Question: I'm experimenting with <URL>. I've got everything working fine, but regardless of which 'placement' I specify, they show up about 50px or so lower than they should, as though there's an offset somewhere.
Here are my options:
'''
$(function() {
$(".pop").popover({ animation: true, placement: 'right', trigger: 'hover' })
});
'''
I've tried specifying ''placement: -50'', ''placement: <URL>, but I still get the same results in my site.
This is what my popover looks like if I paste in the exact code from the demo page:

Am I just missing something stupid? Why is the one on the demo page showing up with the little arrow pointing directly at the button?
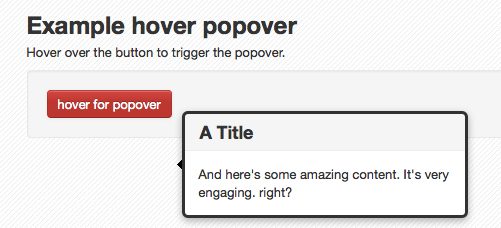
Answer: Figured it out, I had added a top margin to the body and that was throwing everything off.